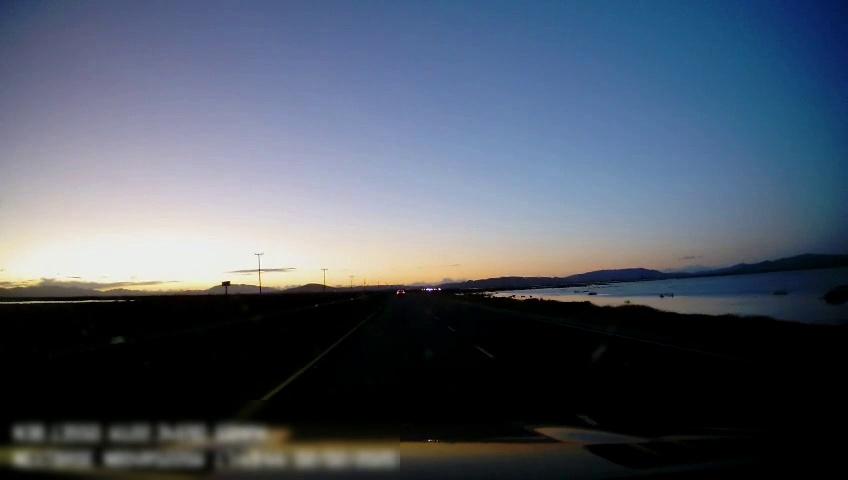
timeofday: Dusk/Dawn/Twilight
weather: Sunny
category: Drivable Space
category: Lanes | Current Lane
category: Lanes | Current Lane
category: Lanes | Alternate Lane